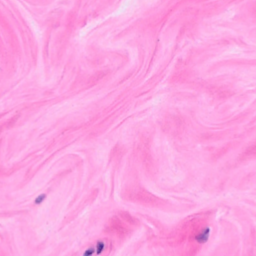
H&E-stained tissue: Breast